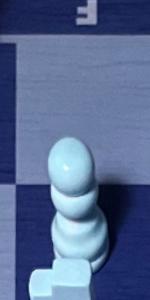
Label: Pawn_White